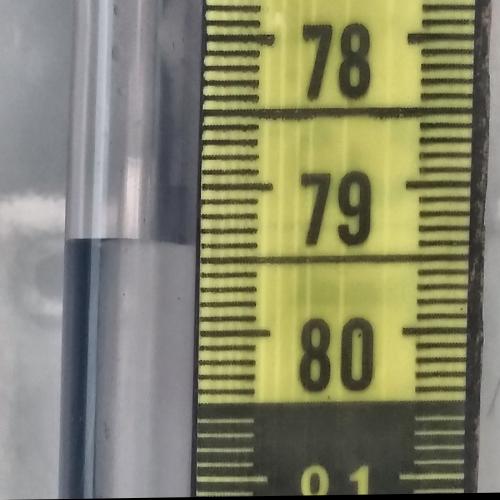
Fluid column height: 79.4 cm